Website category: sports
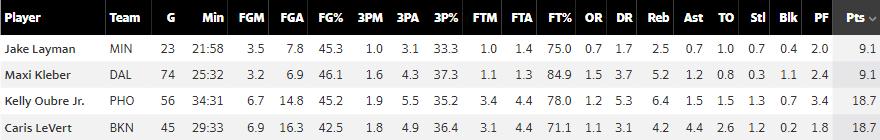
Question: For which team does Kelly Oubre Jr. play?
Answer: PHO

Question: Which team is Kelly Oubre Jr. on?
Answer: PHO

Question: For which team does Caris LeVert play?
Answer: BKN

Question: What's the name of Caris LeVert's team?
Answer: BKN

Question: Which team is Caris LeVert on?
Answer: BKN

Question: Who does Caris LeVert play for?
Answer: BKN

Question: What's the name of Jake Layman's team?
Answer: MIN

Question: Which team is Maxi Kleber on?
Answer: DAL

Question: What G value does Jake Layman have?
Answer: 23

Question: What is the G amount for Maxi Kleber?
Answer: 74

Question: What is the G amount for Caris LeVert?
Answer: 45

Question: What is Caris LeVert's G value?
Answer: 45

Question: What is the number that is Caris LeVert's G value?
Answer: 45

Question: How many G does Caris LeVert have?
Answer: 45

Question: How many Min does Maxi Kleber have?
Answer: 25:32

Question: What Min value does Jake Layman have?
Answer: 21:58

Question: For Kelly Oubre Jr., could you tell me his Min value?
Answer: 34:31

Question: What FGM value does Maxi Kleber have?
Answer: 3.2

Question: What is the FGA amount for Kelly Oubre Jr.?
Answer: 14.8

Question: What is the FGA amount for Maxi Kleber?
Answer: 6.9

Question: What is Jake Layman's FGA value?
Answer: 7.8

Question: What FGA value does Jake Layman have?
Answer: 7.8

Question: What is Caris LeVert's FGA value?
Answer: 16.3

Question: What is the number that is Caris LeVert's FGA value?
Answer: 16.3

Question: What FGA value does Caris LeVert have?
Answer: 16.3

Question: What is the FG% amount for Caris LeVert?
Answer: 42.5

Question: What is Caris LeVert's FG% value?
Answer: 42.5

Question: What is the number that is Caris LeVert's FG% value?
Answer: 42.5

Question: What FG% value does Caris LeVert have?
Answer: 42.5

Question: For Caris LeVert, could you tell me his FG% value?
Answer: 42.5

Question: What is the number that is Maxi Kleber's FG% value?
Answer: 46.1

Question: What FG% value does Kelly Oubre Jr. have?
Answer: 45.2

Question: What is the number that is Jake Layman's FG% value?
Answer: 45.3

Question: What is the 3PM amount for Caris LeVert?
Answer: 1.8

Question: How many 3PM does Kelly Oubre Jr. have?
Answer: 1.9

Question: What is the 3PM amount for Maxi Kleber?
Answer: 1.6

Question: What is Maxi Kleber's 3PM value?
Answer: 1.6

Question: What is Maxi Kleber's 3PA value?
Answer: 4.3

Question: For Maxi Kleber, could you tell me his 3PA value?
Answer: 4.3

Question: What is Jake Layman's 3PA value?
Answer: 3.1

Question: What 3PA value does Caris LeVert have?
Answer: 4.9

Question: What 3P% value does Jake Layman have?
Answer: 33.3

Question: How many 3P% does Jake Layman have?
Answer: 33.3

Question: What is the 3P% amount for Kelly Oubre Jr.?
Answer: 35.2

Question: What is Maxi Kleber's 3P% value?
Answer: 37.3

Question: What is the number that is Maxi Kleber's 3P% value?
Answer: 37.3

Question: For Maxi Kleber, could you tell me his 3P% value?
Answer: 37.3

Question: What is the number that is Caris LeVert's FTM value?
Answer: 3.1

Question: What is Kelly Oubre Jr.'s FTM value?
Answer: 3.4

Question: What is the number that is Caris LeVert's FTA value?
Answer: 4.4

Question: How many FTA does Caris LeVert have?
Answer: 4.4

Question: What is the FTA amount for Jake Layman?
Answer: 1.4

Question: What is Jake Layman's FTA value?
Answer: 1.4

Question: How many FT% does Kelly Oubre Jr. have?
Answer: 78.0

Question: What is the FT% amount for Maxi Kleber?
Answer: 84.9

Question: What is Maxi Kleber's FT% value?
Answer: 84.9

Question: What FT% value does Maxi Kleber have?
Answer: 84.9

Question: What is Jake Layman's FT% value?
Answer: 75.0

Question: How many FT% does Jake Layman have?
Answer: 75.0

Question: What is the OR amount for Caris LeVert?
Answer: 1.1

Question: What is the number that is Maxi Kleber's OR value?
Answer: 1.5

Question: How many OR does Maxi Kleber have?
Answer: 1.5

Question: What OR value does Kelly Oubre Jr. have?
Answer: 1.2

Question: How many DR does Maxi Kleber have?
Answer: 3.7